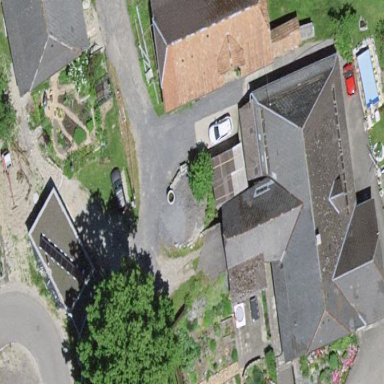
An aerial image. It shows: Farm building.